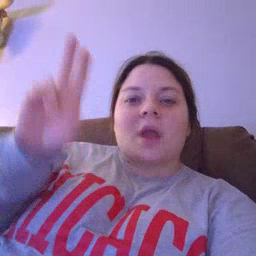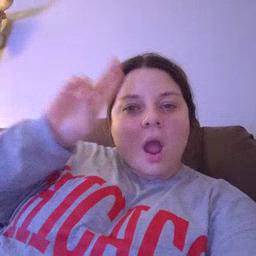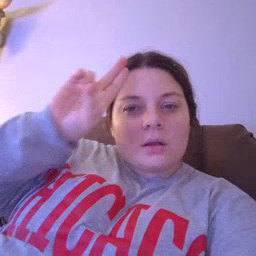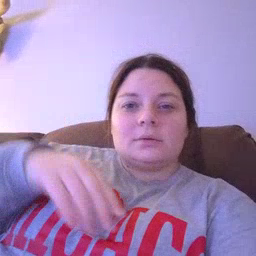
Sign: uncle